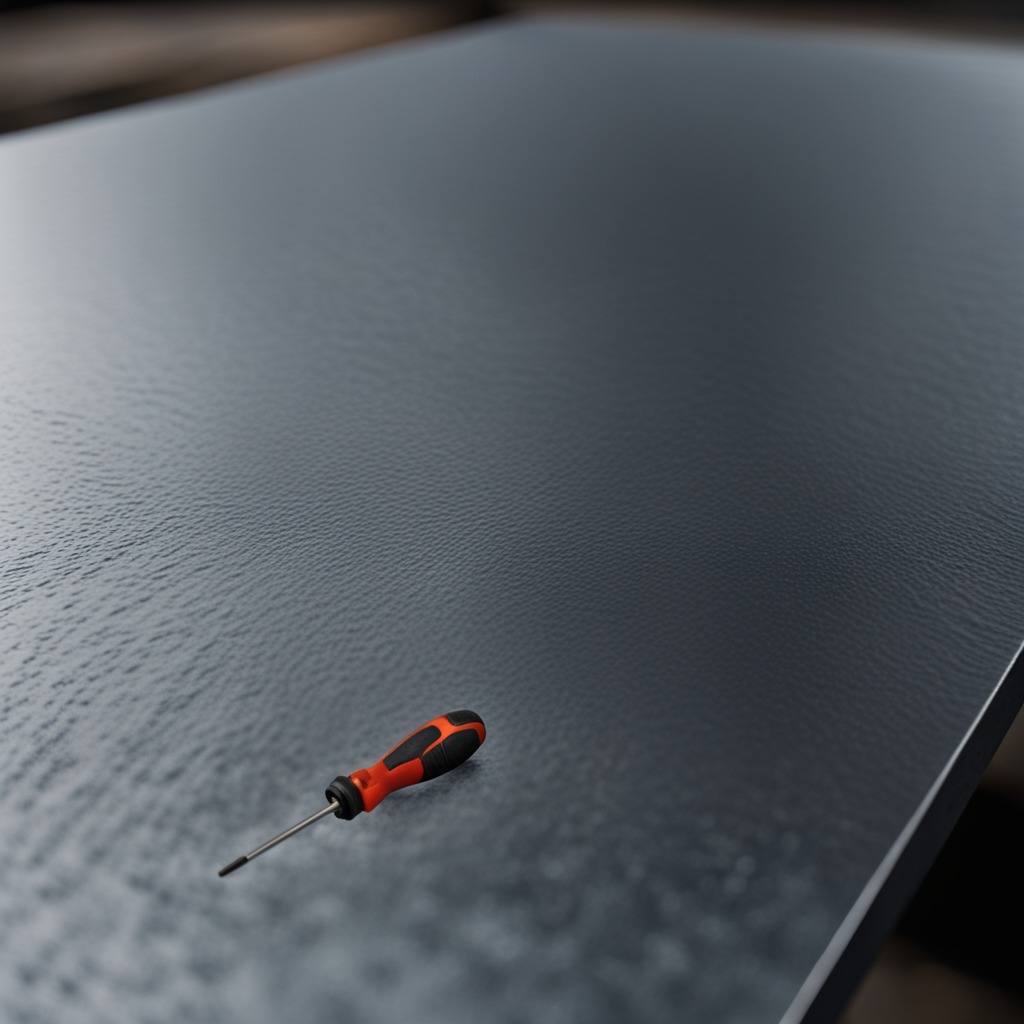
A screwdriver is lying on the cold steel table in a mining workshop.